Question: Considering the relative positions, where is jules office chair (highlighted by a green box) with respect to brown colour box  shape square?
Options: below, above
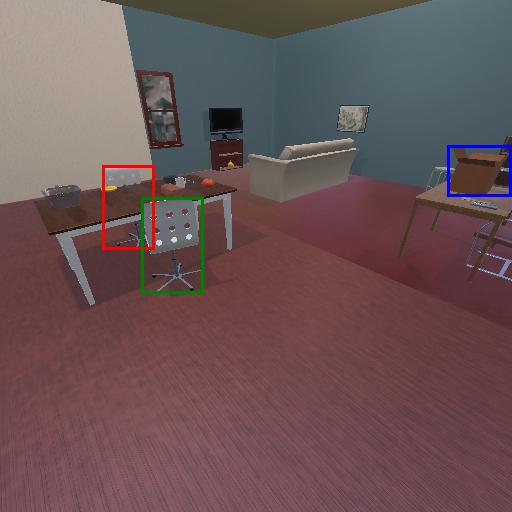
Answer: below